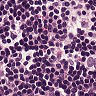
Metastatic tissue present: yes